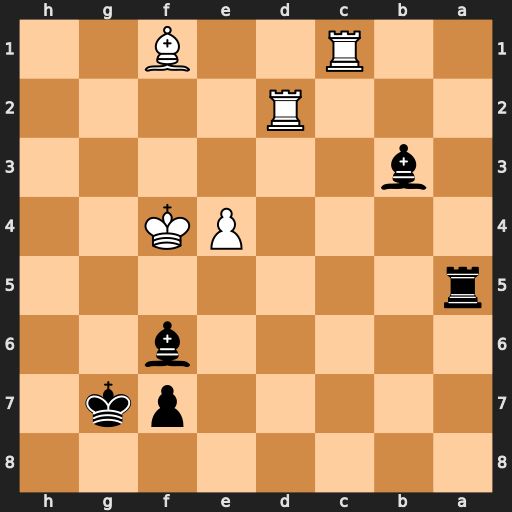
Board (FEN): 8/5pk1/5b2/r7/4PK2/1b6/3R4/2R2B2
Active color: b
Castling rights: -
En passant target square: -
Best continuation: Bg5+ Kf3 Bxd2